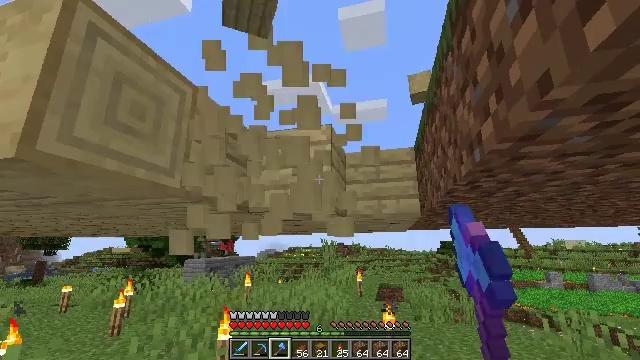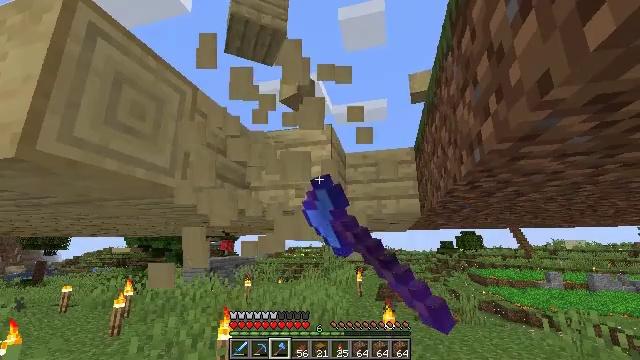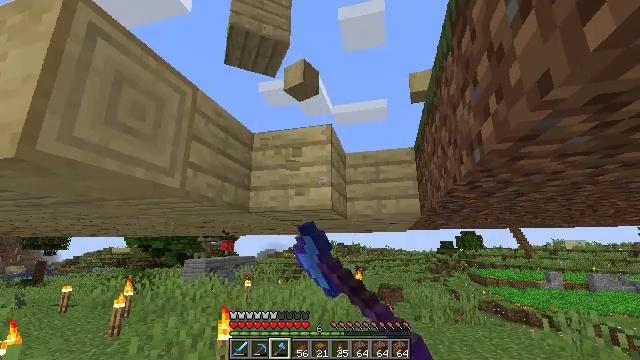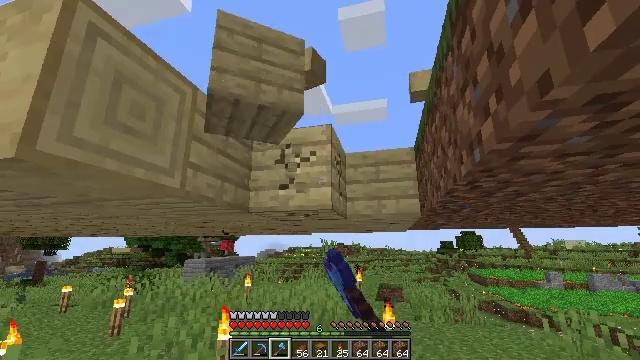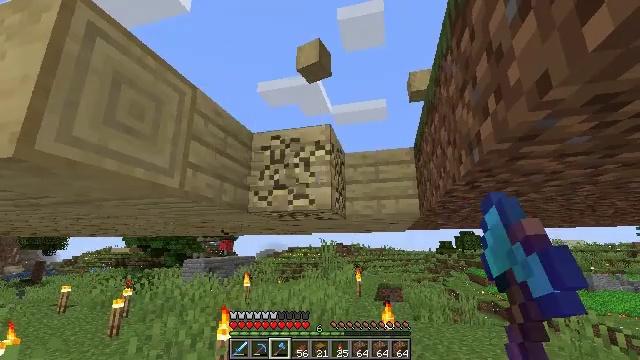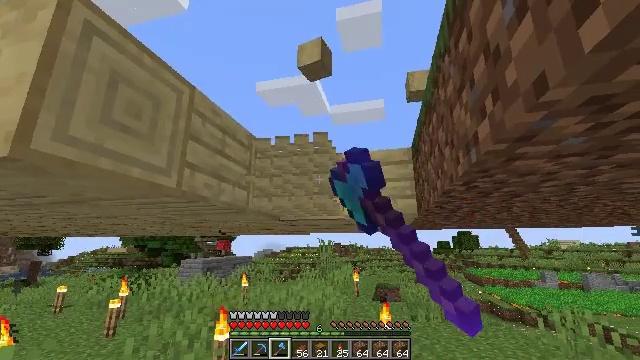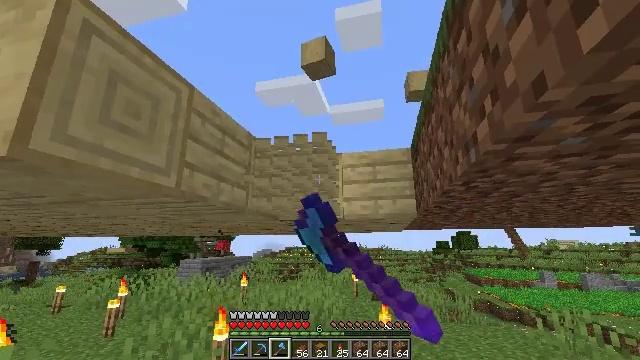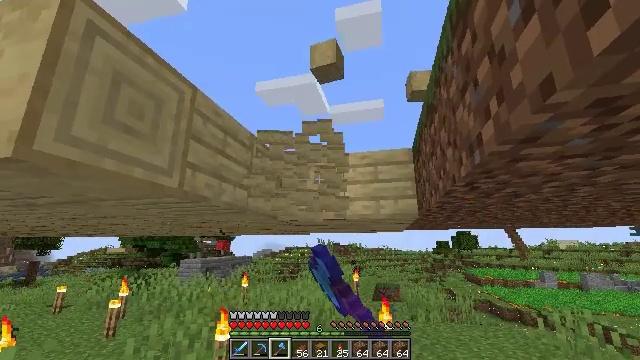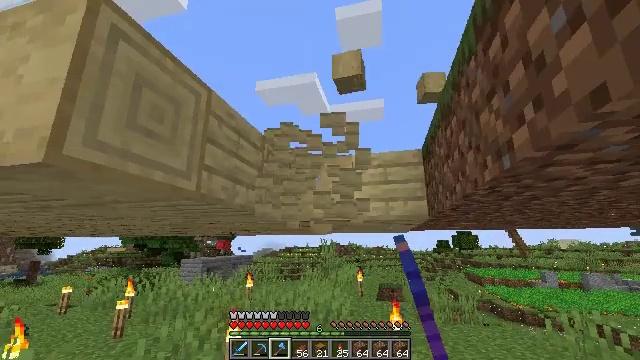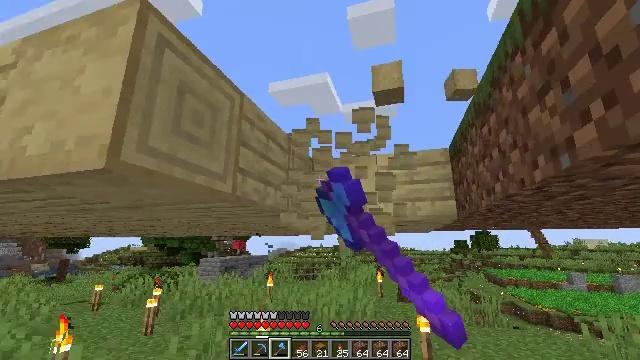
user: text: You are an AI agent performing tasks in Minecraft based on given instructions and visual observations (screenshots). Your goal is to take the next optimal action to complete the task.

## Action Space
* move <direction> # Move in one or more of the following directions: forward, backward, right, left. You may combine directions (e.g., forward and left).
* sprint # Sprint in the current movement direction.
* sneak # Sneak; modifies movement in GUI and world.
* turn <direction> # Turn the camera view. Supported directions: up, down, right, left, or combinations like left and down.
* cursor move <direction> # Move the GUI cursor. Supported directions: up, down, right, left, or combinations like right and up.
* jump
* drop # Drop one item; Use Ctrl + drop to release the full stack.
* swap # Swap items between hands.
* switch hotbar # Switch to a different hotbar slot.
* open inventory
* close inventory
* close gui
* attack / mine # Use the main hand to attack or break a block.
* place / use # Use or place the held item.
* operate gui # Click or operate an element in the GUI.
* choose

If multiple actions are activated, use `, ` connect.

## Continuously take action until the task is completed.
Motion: motion action
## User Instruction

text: Gather some birch planks.
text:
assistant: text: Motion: attack / mine
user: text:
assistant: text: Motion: attack / mine
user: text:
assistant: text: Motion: attack / mine
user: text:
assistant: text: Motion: attack / mine
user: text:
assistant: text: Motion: attack / mine
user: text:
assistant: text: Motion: attack / mine
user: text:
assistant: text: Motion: move left, attack / mine
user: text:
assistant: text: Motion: move left, attack / mine
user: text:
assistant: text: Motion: move left, turn left, attack / mine
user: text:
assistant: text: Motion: attack / mine